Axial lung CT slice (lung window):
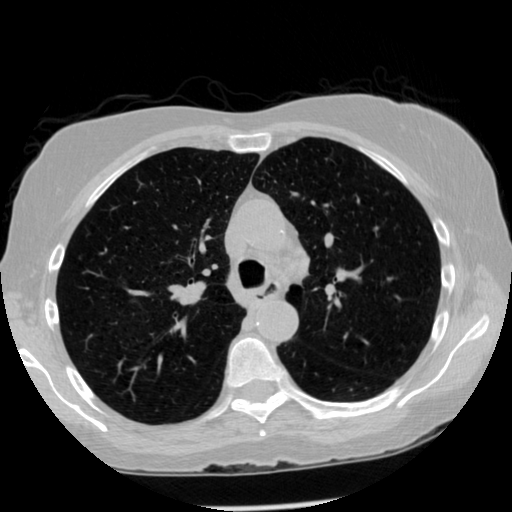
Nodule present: no